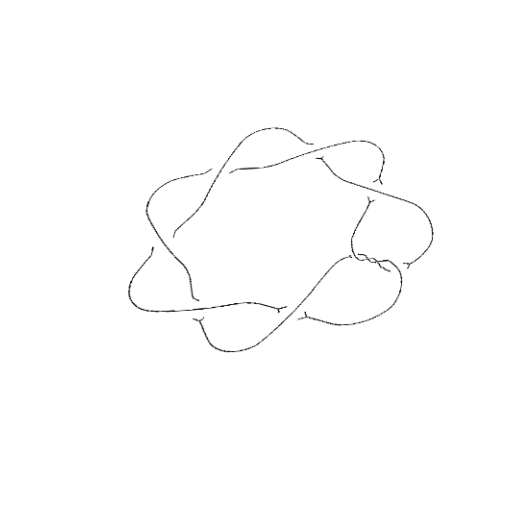
Crossing number: 10